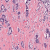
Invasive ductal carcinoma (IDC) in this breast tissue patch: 1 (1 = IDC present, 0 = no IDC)